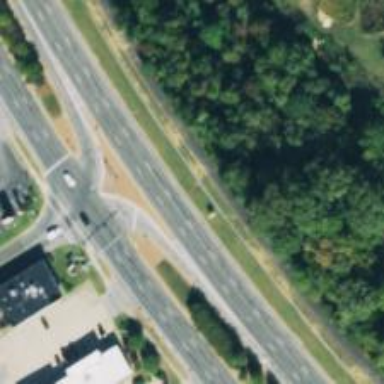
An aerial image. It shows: Trunk link highway.